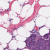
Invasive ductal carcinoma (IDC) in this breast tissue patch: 1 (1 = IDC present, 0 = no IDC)